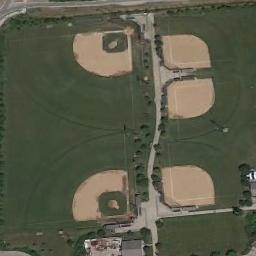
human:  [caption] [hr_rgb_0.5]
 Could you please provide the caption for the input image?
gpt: Five baseball diamonds on the lawn with some trees .

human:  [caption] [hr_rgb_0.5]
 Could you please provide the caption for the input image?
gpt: There are five baseball diamonds in the grass surrounded by the houses and roads .

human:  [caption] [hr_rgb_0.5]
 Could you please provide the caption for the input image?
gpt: Two big baseball diamonds and three small baseball diamonds are on both side of a road .

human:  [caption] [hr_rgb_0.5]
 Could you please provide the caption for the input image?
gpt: The baseball field is surrounded by neat rows of small houses .

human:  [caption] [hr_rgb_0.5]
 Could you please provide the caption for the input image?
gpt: Two baseball diamonds are surrounded by grass .